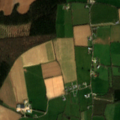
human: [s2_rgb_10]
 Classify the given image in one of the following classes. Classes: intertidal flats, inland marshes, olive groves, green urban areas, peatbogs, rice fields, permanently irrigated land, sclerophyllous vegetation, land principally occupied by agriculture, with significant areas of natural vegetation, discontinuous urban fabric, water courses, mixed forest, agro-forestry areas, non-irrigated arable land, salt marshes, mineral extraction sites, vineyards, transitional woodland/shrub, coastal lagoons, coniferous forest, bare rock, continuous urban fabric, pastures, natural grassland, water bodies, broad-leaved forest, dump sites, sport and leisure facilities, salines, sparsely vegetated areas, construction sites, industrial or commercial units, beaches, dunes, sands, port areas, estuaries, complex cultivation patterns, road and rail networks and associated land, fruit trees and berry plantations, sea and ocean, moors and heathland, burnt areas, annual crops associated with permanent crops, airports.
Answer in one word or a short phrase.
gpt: non-irrigated arable land, pastures, coniferous forest, mixed forest